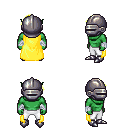
a pixel art fantasy rpg character, male body template, orc, green skin, yellow cape, white pants, gold long mohawk hairstyle, metal helm, white cloth bandages, metal boots, four views (front, back, left, right), 2x2 character sprite sheet, small pixel art, hard edges, no anti-aliasing